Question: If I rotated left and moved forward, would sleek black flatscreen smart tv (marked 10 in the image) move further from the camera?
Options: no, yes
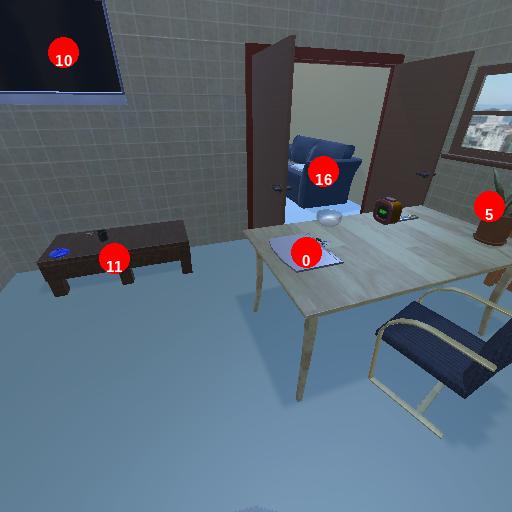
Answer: no